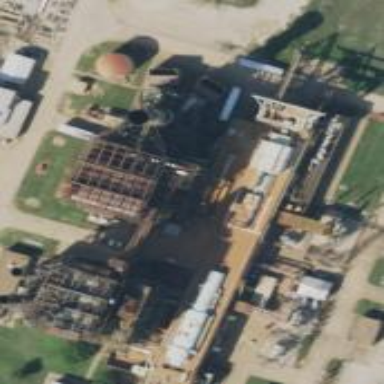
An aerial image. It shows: Gas-powered generator using steam turbine.